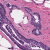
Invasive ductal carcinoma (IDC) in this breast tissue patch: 1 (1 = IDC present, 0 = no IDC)